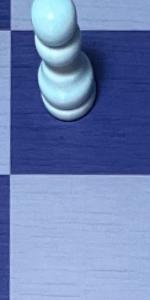
Label: Empty